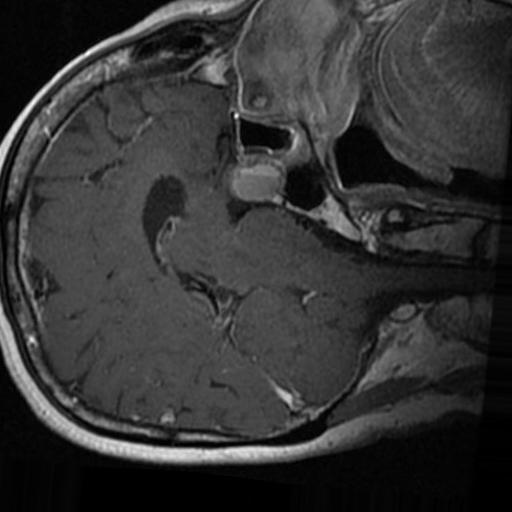
Label: brain_tumor